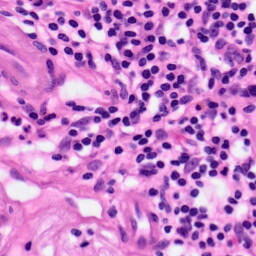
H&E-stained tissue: Pancreatic